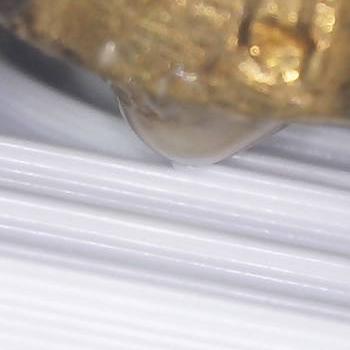
Flow rate: 84%